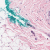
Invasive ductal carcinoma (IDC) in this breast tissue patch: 0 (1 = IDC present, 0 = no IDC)